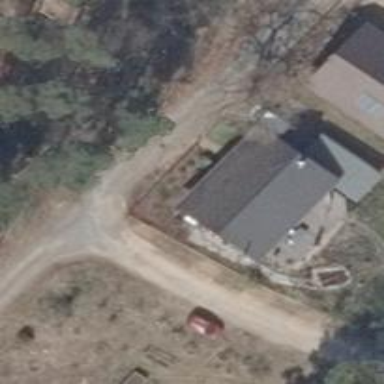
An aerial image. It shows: Gravel residential road.